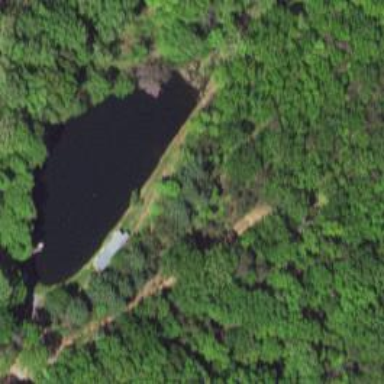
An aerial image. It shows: Pond with natural water.